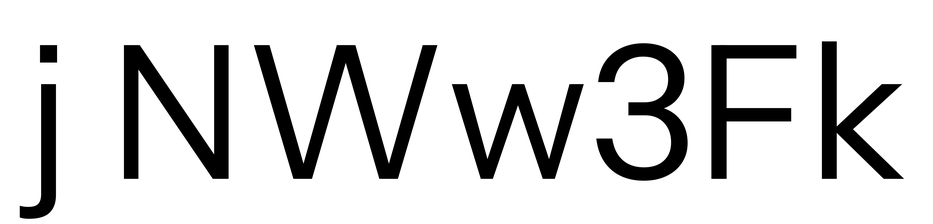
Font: InstrumentSans_Regular